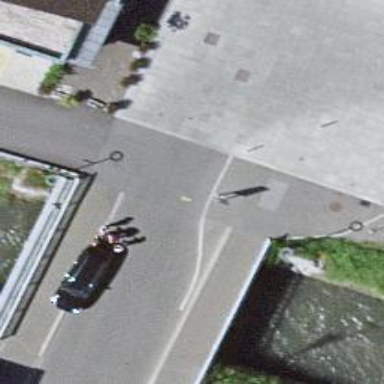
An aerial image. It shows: Bollard barrier.